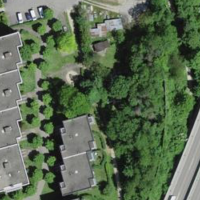
EUNIS habitat code: 57
Species observed at this site:
Allium ursinum